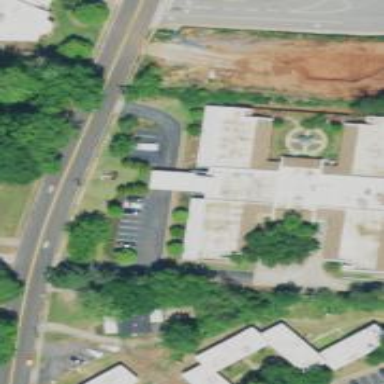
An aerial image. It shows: Nursing home building.